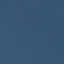
Label: SeaLake